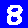
Digit: 8